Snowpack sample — Buffalo Mountain, Silverthorne, Colorado, USA (2/22/26, 2:02 PM MST)
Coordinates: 39.622, -106.113
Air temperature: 33 °F
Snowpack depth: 63 cm
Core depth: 50 cm
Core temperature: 26.6 °F
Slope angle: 11°, slope face: 116°
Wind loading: low
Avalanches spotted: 0
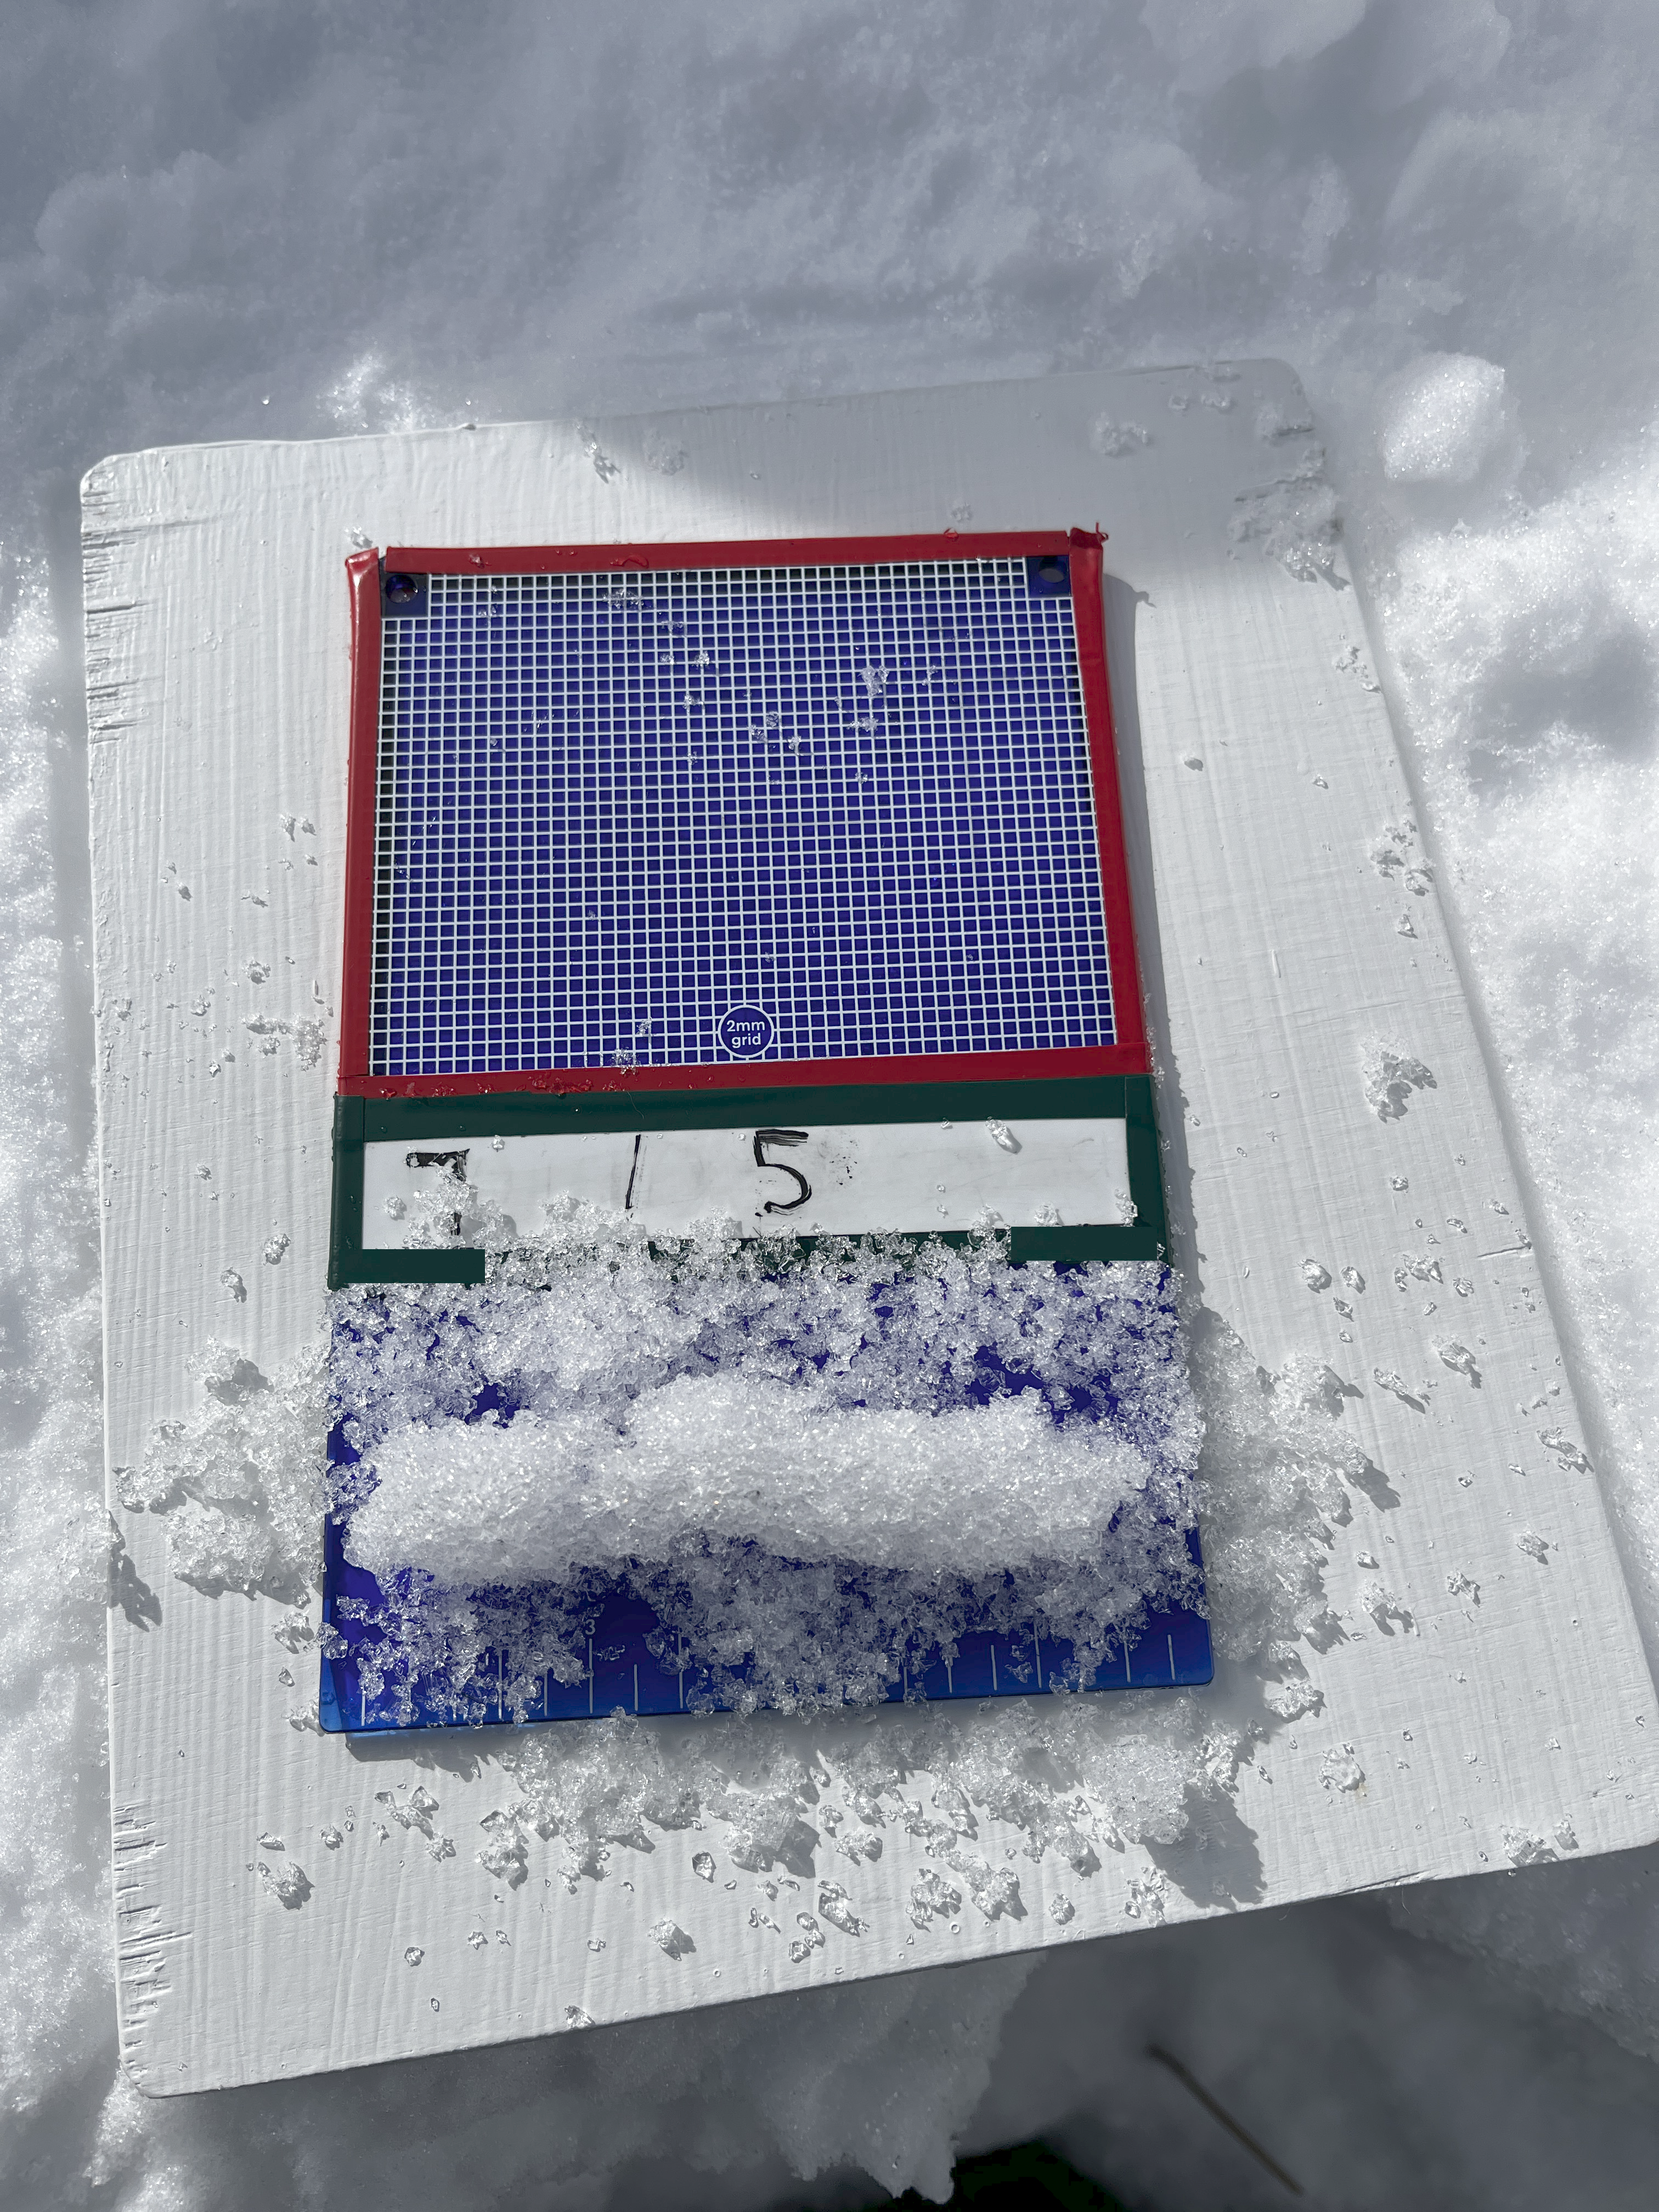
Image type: crystal_card
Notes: In a firebreak similar to site 1, minimal wind loading with no spotted avalanches (not many faces in view though)